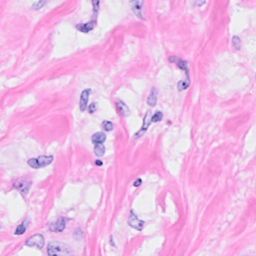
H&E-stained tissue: Breast